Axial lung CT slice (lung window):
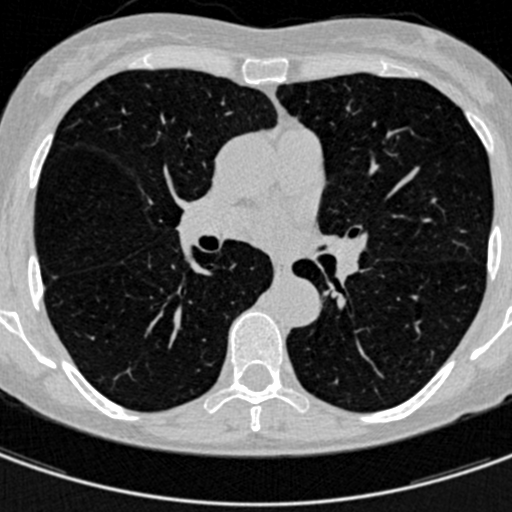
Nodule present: no